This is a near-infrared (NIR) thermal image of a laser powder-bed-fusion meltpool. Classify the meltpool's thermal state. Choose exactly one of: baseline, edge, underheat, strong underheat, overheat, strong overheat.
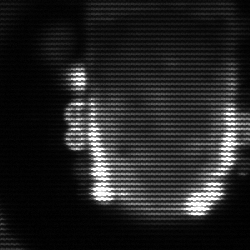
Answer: baseline